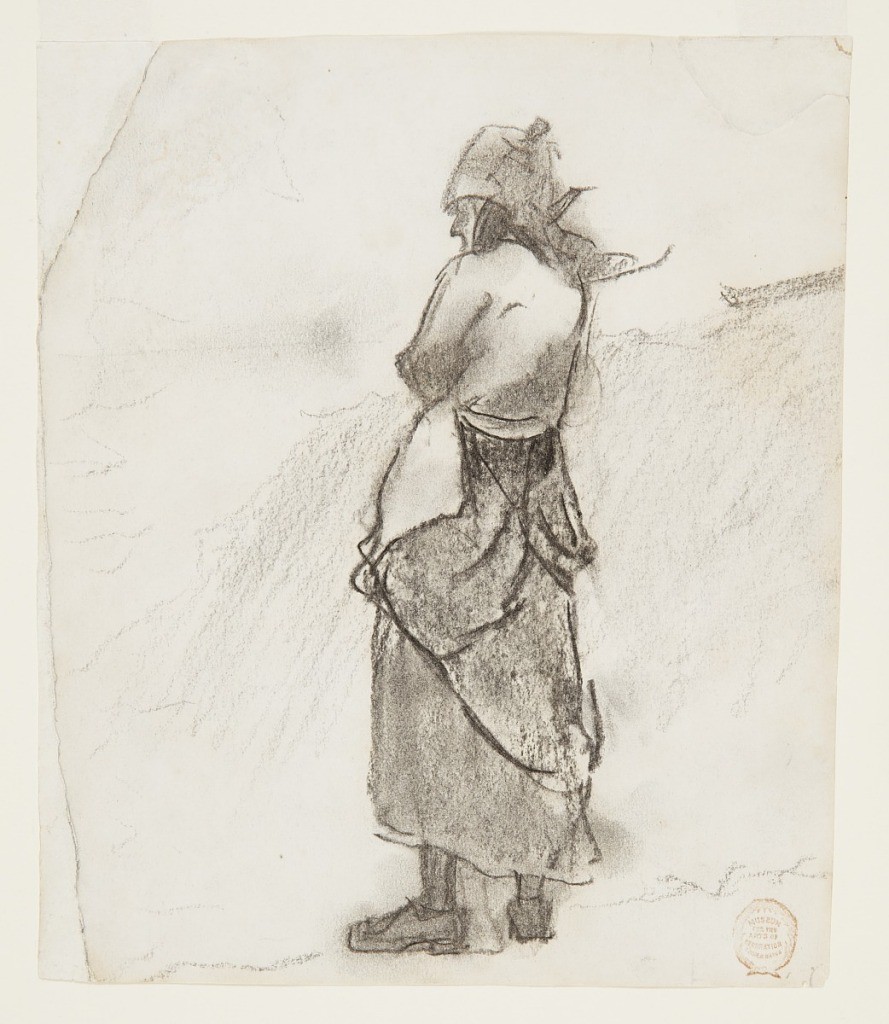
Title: Woman Looking Out to Sea, Cullercoats, England
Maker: Winslow Homer, American, 1836–1910
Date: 1881–82
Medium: Charcoal on white wove paper
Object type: Drawing
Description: View of the back of a standing female figure, dressed in the clothes of a fishwife, looking out to sea; parts of two boats are seen in the right background.